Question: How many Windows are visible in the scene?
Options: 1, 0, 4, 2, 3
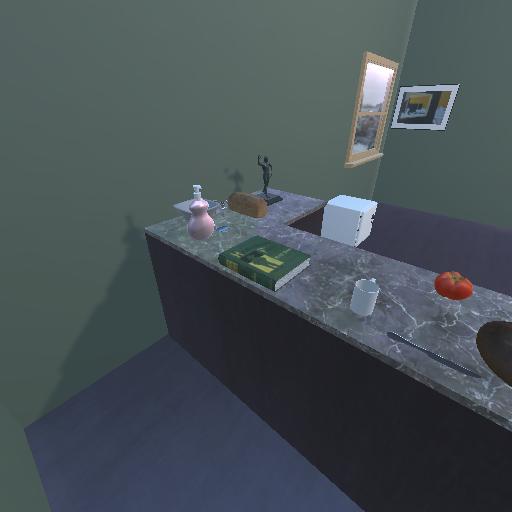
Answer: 1